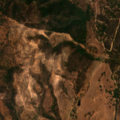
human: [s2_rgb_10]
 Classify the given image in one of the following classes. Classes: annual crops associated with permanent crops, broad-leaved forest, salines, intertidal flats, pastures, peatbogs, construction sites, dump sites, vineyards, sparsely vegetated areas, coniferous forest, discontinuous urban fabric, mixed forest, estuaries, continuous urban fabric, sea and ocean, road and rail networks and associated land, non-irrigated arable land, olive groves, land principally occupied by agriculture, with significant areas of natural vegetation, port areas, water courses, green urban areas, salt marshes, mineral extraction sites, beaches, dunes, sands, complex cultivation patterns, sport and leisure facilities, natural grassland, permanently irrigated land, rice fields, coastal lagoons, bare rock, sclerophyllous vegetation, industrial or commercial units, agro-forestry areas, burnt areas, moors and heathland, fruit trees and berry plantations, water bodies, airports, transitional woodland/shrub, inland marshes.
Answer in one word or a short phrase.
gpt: pastures, broad-leaved forest, mixed forest, transitional woodland/shrub